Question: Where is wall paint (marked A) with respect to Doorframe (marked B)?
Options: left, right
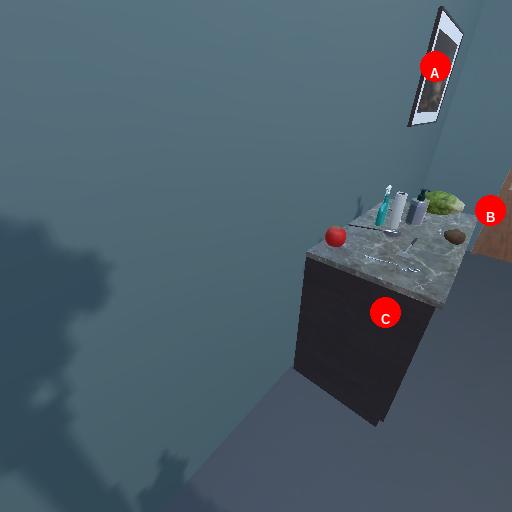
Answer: left